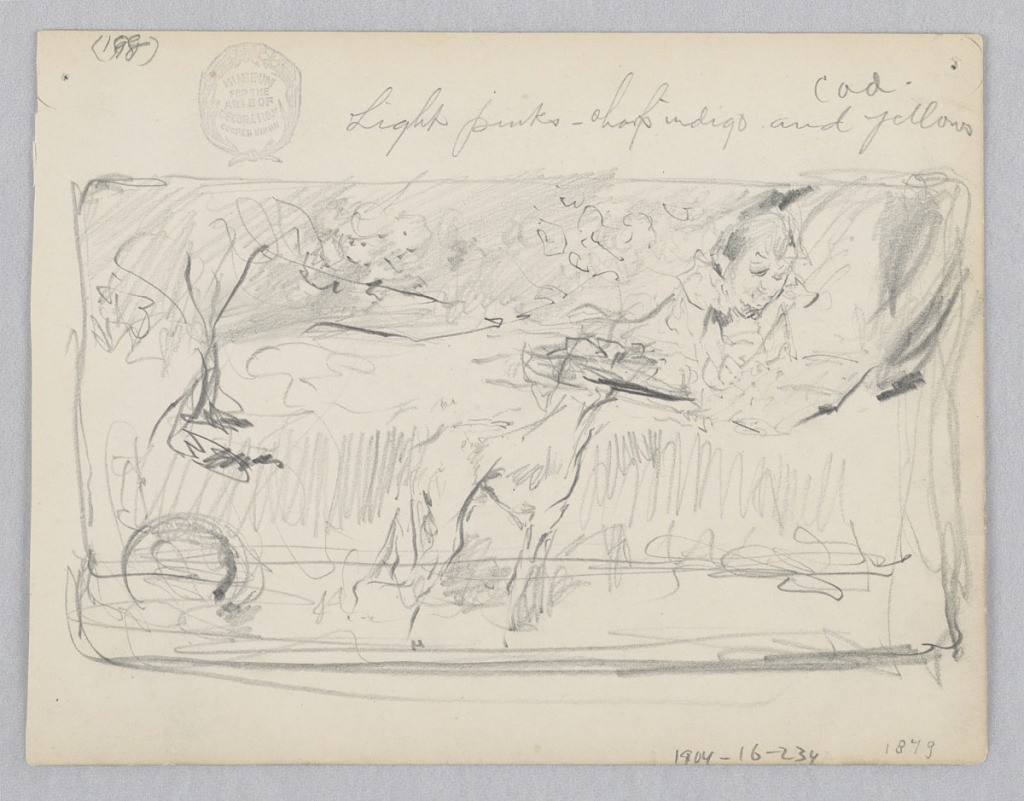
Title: Woman
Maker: Robert Frederick Blum, American, 1857–1903
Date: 1879
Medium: Graphite on wove paper
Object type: Drawing
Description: Sketch of a female figure reclining on a sofa.